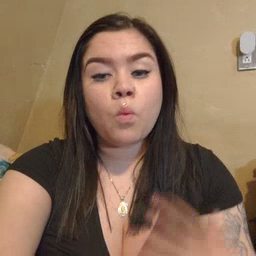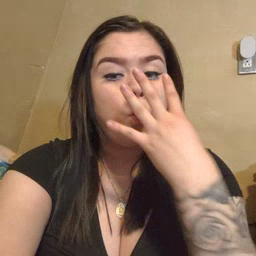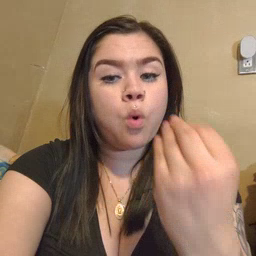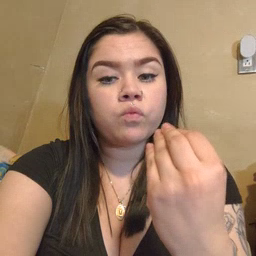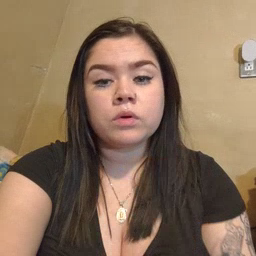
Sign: wolf